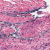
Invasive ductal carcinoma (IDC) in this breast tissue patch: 0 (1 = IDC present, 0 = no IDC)